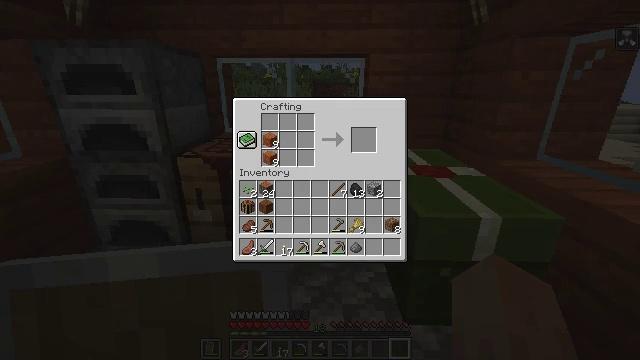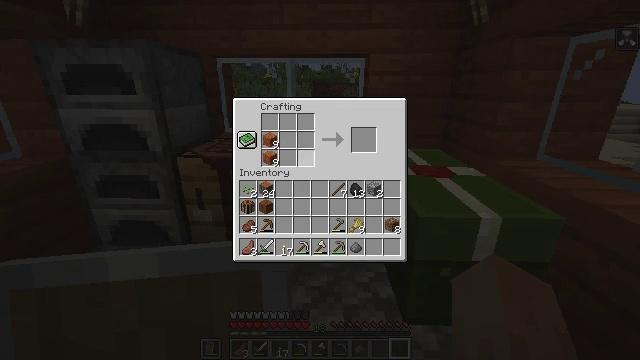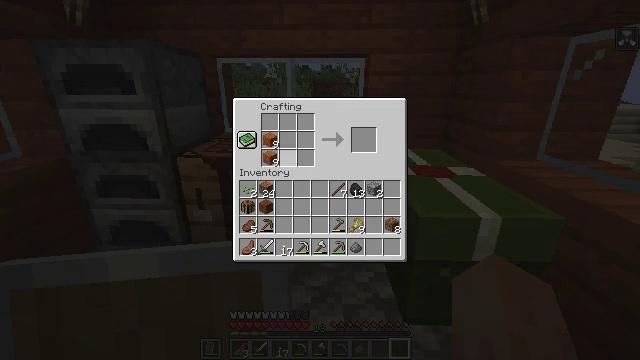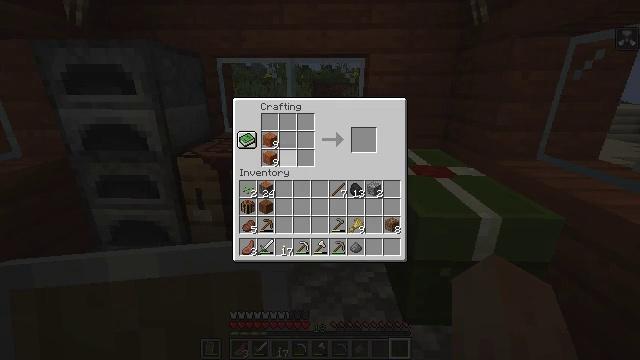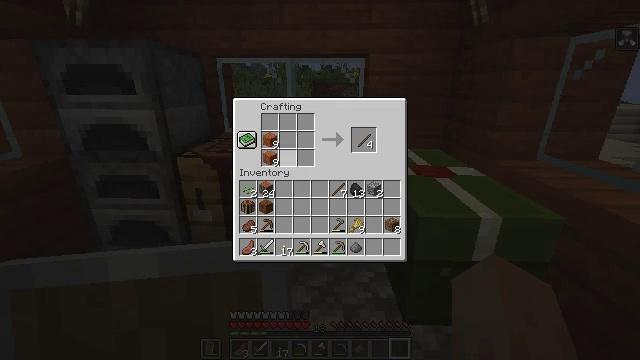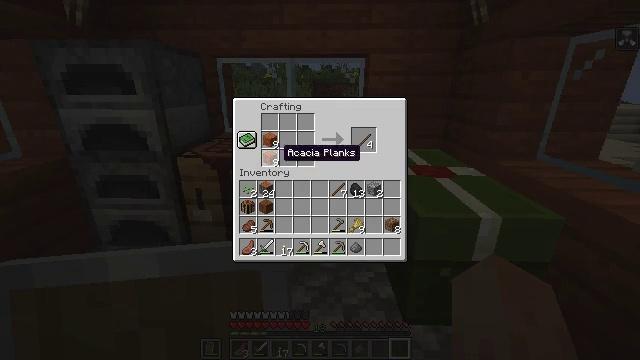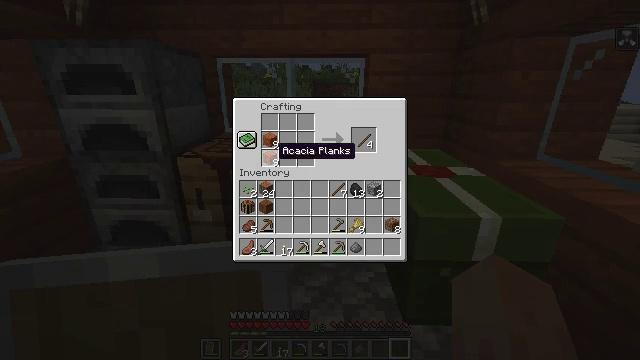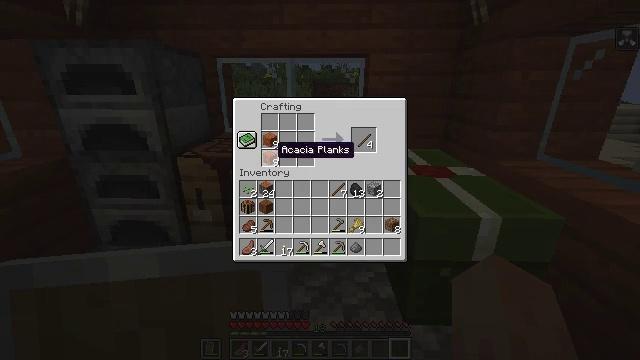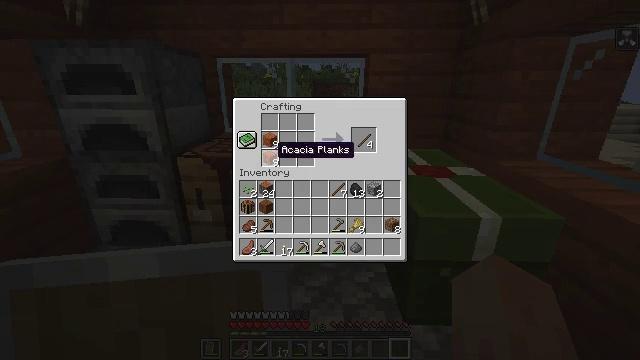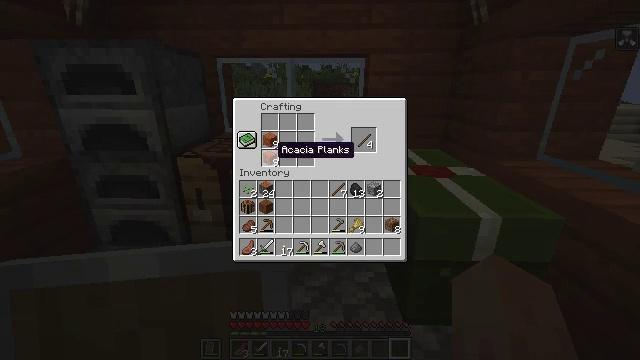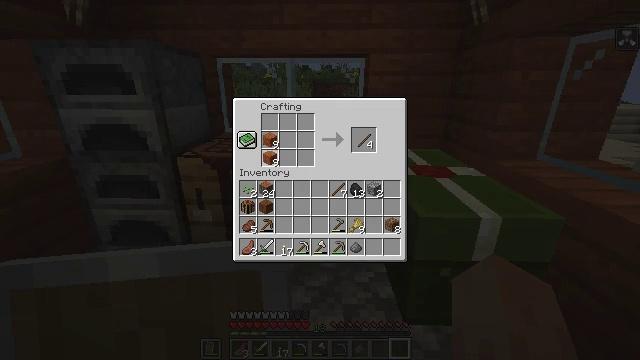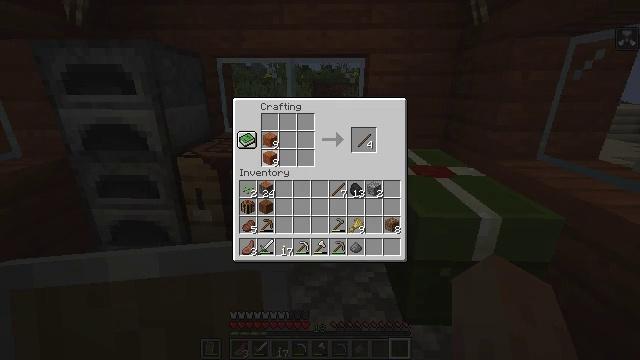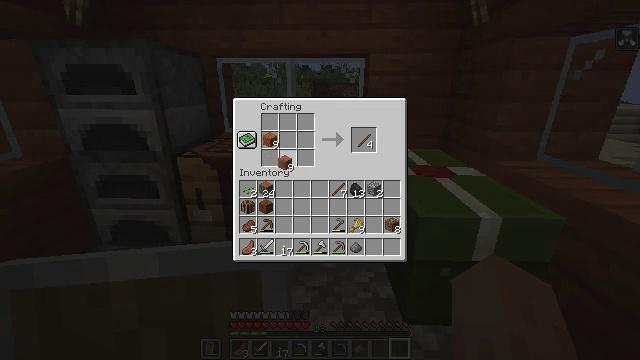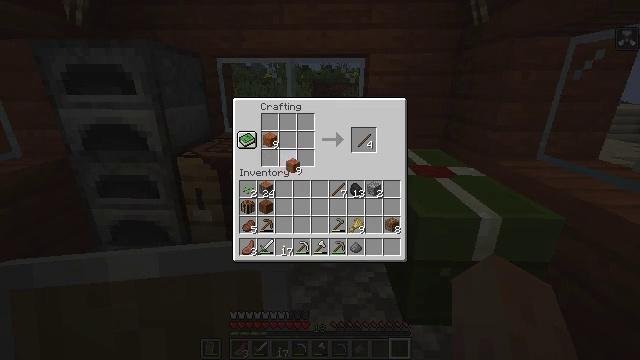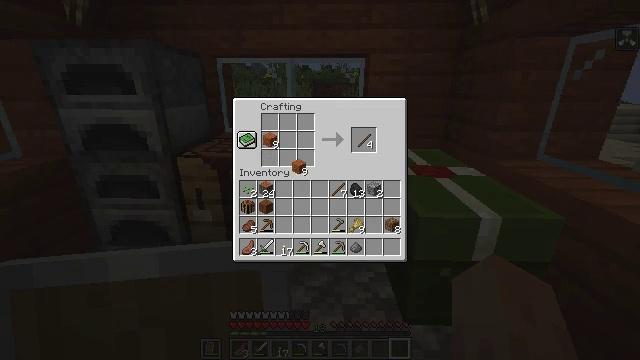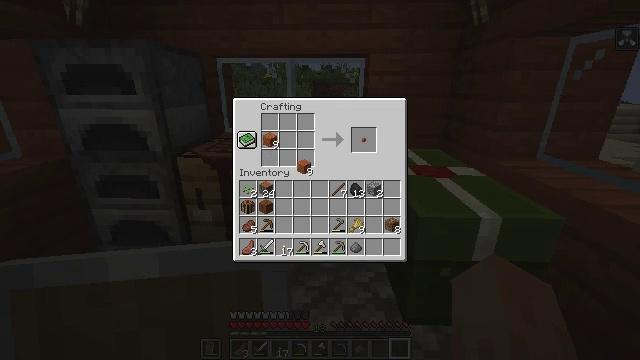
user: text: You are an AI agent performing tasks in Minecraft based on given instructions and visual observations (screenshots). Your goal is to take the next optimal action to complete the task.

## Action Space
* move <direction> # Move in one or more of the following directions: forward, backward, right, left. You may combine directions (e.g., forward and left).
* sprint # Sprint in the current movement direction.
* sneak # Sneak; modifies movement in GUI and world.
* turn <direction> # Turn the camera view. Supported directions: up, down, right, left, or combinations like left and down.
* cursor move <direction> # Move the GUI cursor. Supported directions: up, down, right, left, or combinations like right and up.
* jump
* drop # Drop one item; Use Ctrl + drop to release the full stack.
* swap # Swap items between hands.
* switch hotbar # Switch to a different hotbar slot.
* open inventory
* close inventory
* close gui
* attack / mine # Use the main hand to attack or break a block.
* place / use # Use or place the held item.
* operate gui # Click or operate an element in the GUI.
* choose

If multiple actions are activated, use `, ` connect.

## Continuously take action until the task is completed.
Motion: motion action
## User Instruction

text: Open the crafting table to make an acacia fence.
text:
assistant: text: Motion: cursor move left
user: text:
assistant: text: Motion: cursor move left
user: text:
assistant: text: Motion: no_op
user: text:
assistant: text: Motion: no_op
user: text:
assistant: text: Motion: no_op
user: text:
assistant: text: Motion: no_op
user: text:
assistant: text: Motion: no_op
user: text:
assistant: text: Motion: no_op
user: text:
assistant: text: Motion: no_op
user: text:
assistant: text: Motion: operate gui
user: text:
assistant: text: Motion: operate gui
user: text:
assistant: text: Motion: cursor move right, operate gui
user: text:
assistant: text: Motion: cursor move right, operate gui
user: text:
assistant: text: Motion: operate gui
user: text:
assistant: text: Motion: operate gui
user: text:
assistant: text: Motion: operate gui
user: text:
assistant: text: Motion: operate gui
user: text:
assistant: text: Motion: operate gui
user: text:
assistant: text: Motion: operate gui
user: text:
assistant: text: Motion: operate gui
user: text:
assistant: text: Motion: cursor move up, operate gui
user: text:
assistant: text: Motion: operate gui
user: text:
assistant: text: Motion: no_op
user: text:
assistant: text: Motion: no_op
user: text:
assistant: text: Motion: no_op
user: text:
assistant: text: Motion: no_op
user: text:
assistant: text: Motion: no_op
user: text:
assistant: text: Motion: no_op
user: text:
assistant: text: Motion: no_op
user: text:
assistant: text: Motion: operate gui